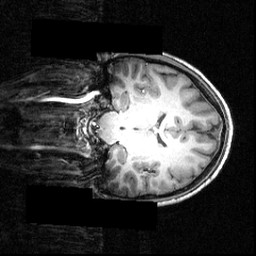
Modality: T1w
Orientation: coronal
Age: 16
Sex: male
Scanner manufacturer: siemens
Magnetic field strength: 3.951 T
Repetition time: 1.5 s
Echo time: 0.00335 s